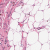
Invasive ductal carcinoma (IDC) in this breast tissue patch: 0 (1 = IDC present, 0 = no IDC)